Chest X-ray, PA view. Patient: 59 years old, sex F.
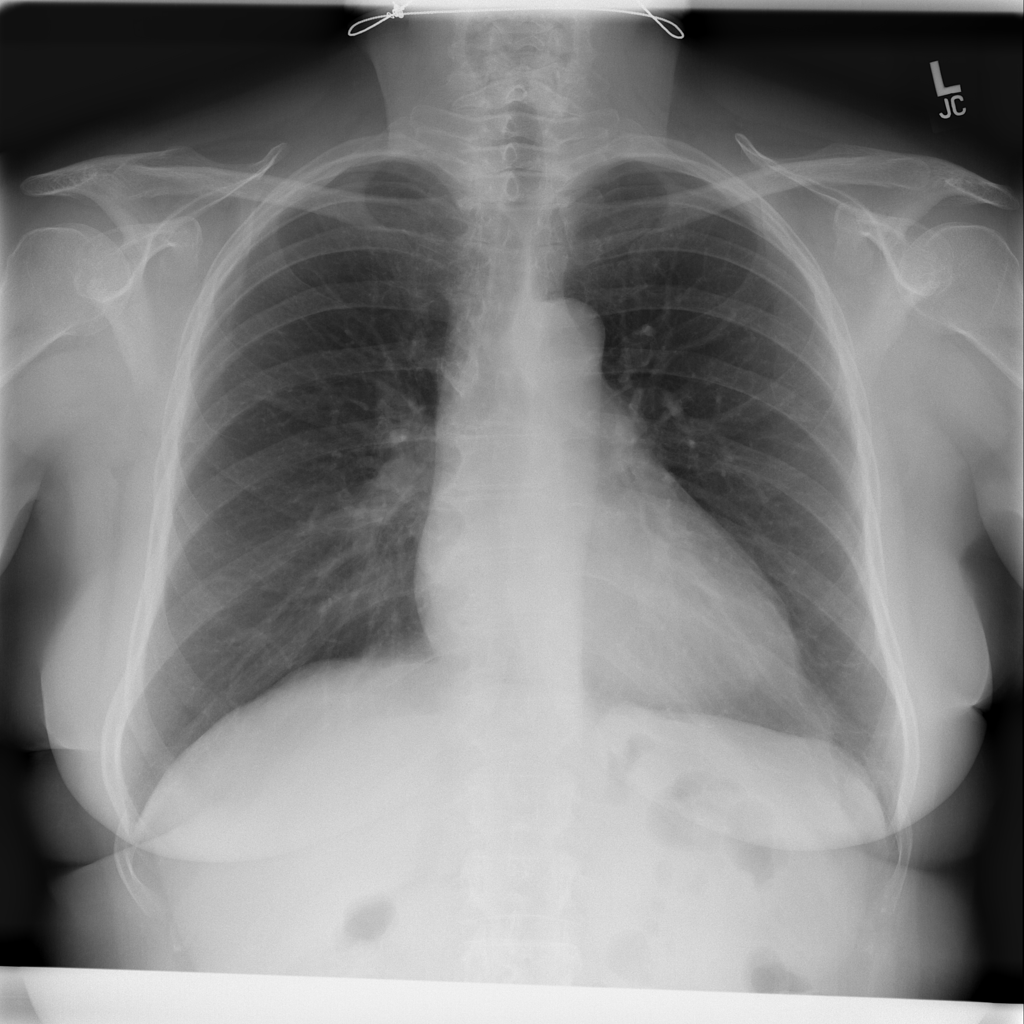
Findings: No Finding